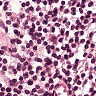
Metastatic tissue present: no